Field crop: maize
Growth stage: 2
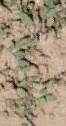
Species: convolvulus